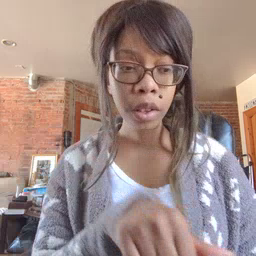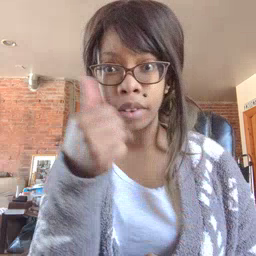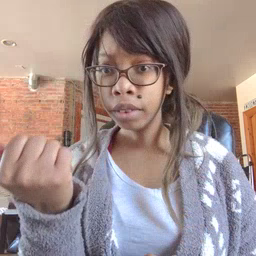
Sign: another